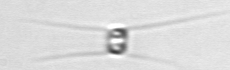
Label: Chaetoceros_tenuissimus